Question: I am developing a software that has to transform a dataset in a graph database.
So far I have developed the dataset import. Basically, I open the file and afterward it is displayed in the and stored in a matrix of Objects.
Now, I don't have any idea on how to convert it in a graph database, and above all, I don't know how to map the dataset to the following ontology:

To be clearer I want to give a semantic to the dataset, mapping it to the specific ontology (for example, each element of the first column has to be under the node "elements" and the property that links each field of the first column to each field of the second column is under the node of "tuple"). In a nutshell, I have to link each field with the element of the same row. The first element, the second element, and the property that link both of them have to be linked to the specific part of the ontology.
How can I implement it, and which Java constructs I should study in order to implement it?
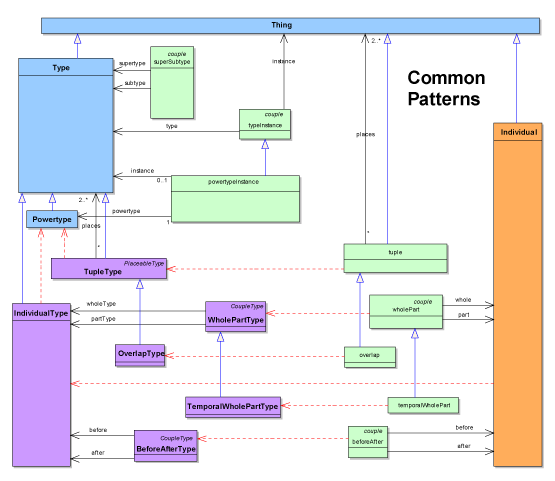
Answer: For the actual import you would create Cypher statements and run those on the database to create the nodes and relationships. For semantically correct node, relationship and property names, you just have to build the Cypher statements with those desired labels.